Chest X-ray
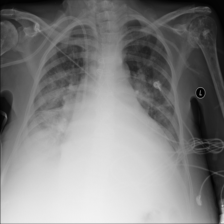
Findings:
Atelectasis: negative
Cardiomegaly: negative
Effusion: negative
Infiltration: negative
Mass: negative
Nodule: negative
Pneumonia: negative
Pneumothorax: negative
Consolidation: positive
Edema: negative
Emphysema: negative
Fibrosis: negative
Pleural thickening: negative
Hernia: negative